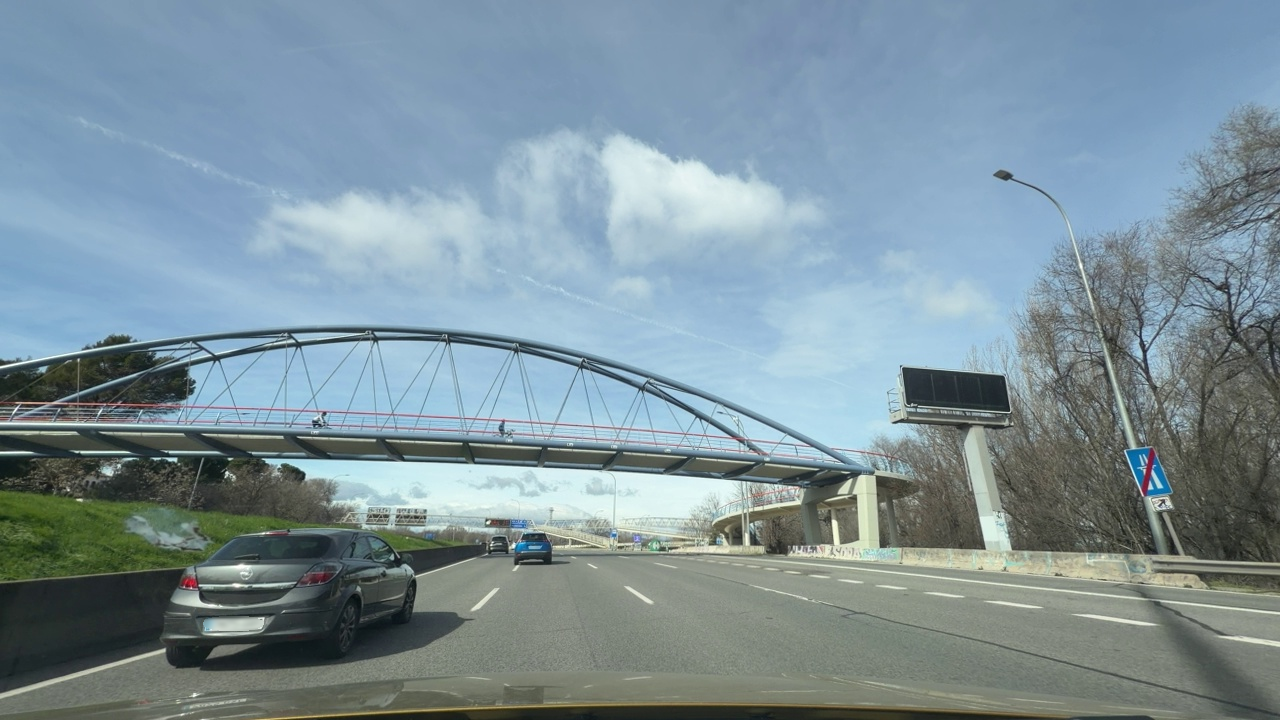
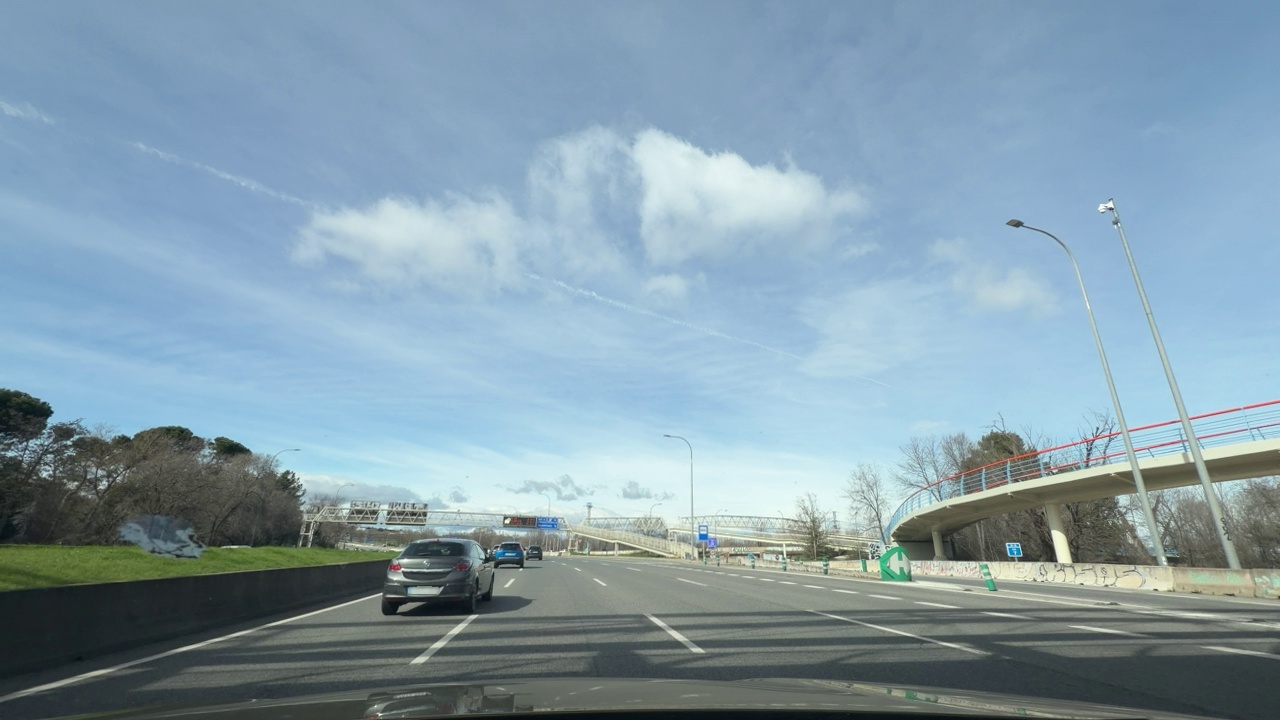
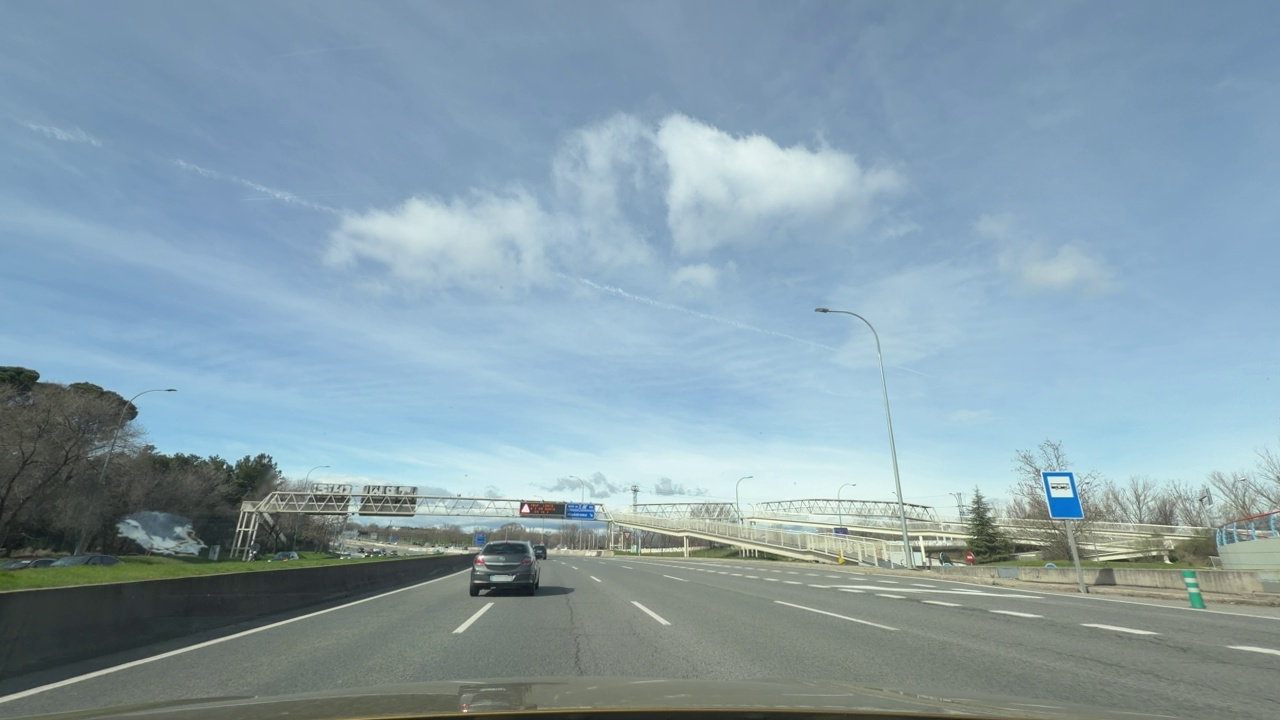
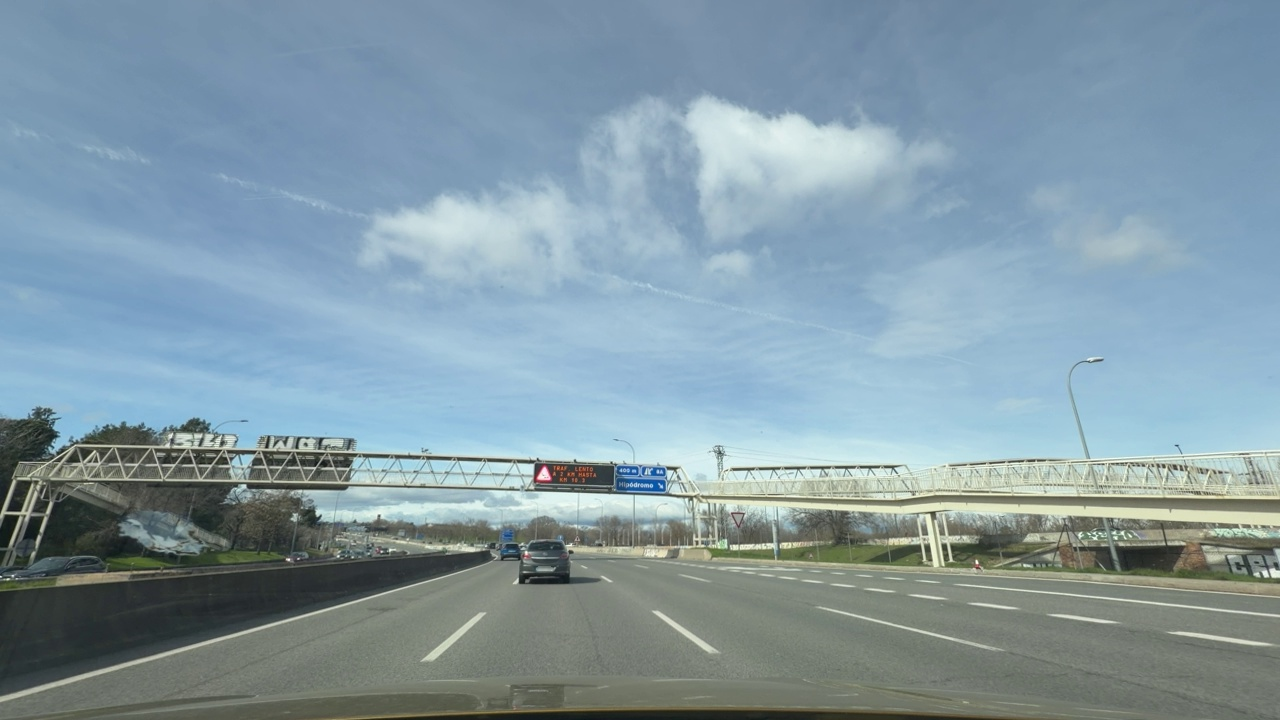
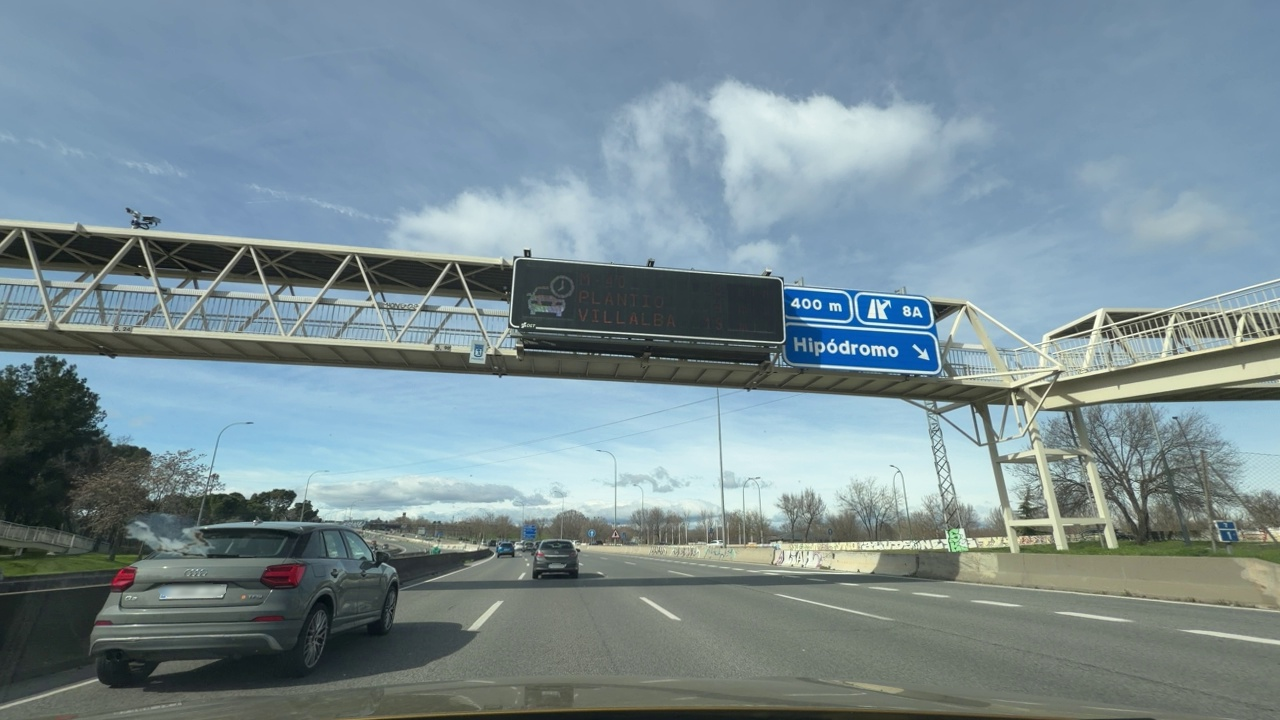
Situation: Cut in
Question: Is a vehicle from an adjacent lane moving into the ego lane?
Answer: Yes
Reasoning: There is a grey car moving into the ego lane from the left

Situation: Cut in
Question: Has a vehicle merged into the ego lane directly ahead of the ego vehicle without any intermediate vehicle?
Answer: Yes
Reasoning: There is no intermediate vehicle between the car making the cut in and the ego car

Situation: Cut in
Question: Is the ego vehicle currently inside a roundabout?
Answer: No
Reasoning: There is no roundabout nor signs of a near roundabout just the highway

Situation: Cut in
Question: Is the ego vehicle currently within an intersection?
Answer: No
Reasoning: As the car is in a highway there is not a intersection nearby

Situation: Cut in
Question: Is any vehicle partially overlapping the lane boundary markings of the ego lane?
Answer: Yes
Reasoning: The grey car on the left is overlapping the lane boundary of the ego car